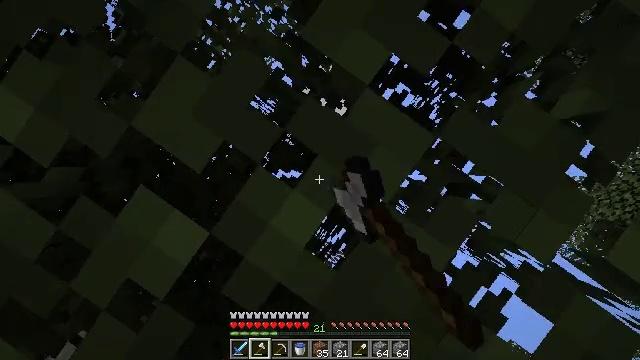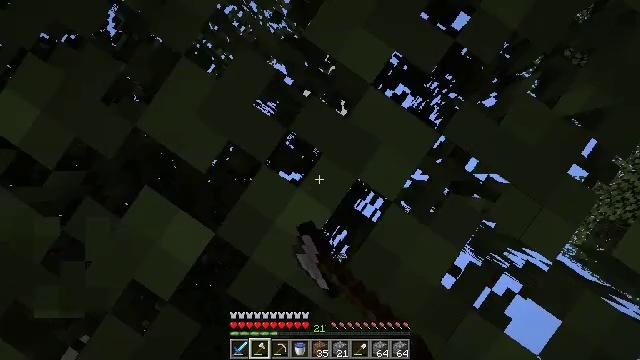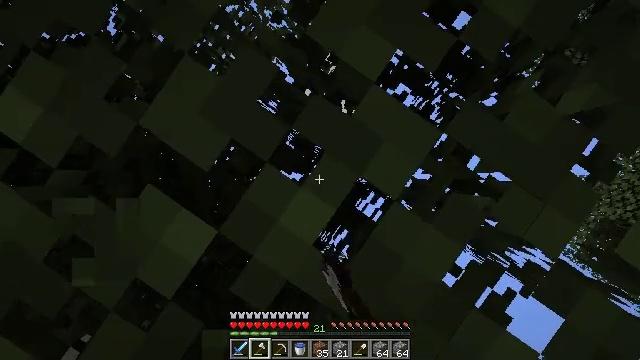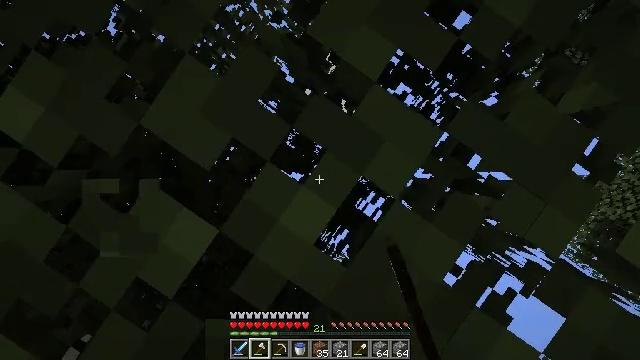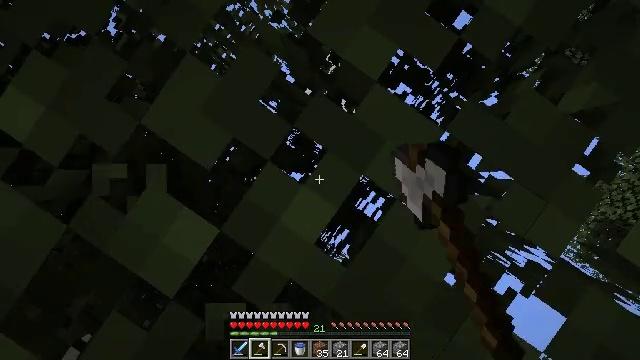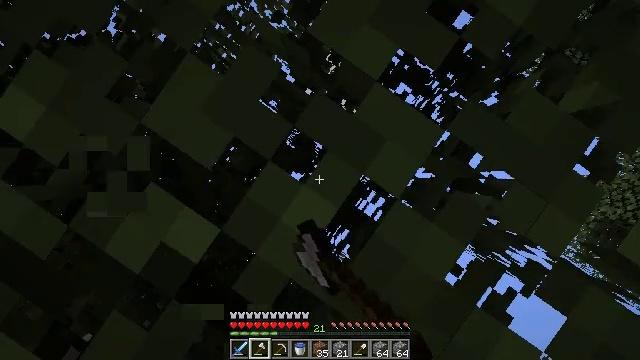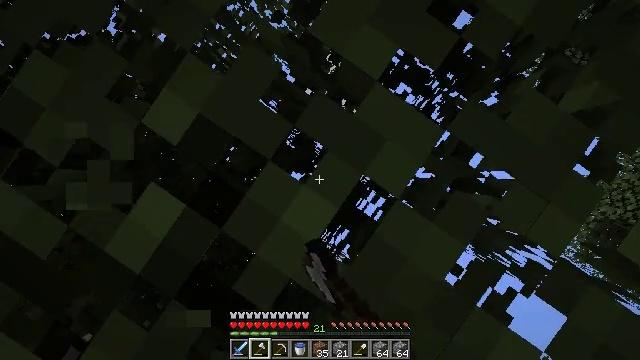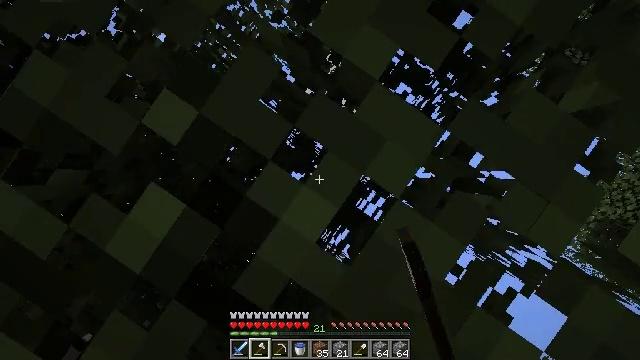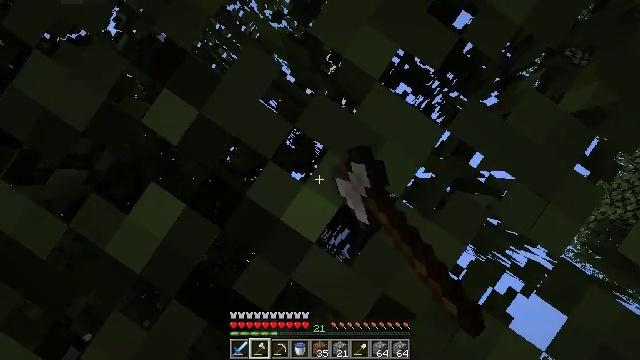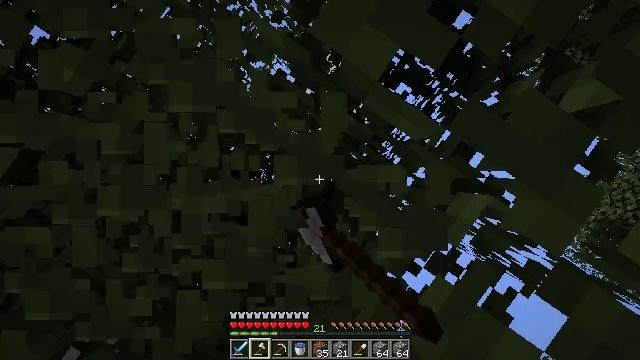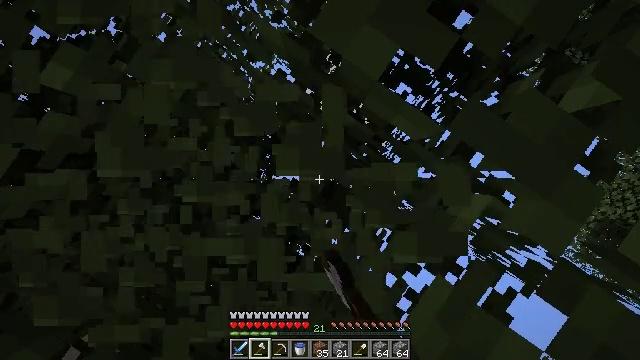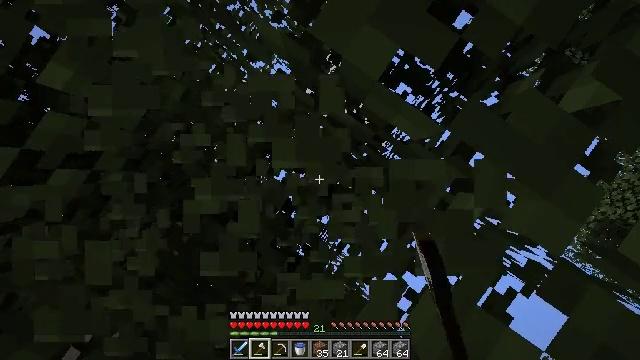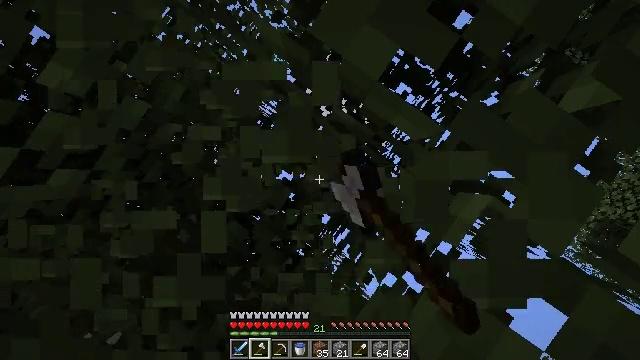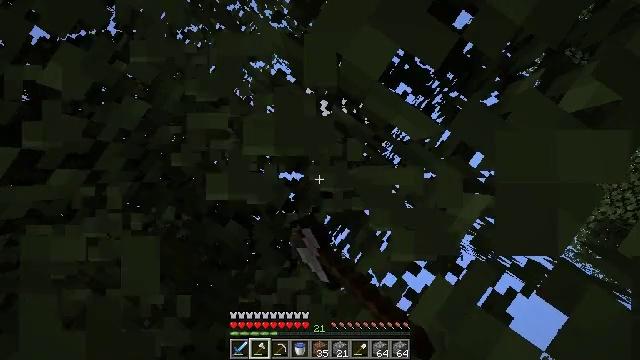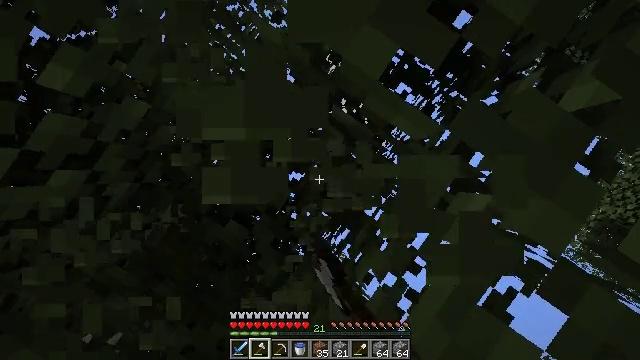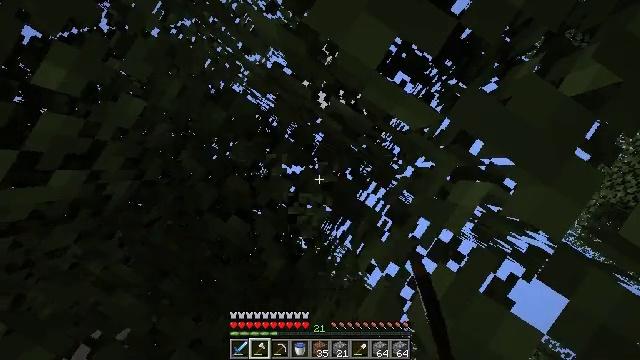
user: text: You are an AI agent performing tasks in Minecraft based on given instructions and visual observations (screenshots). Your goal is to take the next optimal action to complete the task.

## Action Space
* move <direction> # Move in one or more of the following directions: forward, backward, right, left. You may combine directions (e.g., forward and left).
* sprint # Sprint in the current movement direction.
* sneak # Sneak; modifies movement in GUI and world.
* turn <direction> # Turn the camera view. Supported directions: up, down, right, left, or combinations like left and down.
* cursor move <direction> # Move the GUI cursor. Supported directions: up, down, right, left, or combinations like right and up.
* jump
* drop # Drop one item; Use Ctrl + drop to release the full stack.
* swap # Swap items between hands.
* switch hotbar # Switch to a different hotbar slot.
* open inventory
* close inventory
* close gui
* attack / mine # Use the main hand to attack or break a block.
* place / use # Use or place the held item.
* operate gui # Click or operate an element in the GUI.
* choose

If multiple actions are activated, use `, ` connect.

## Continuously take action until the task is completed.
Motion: motion action
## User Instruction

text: Collect birch leaves from the tree.
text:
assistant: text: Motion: attack / mine
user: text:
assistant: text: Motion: attack / mine
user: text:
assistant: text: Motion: attack / mine
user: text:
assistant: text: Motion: attack / mine
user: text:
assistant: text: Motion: attack / mine
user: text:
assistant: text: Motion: attack / mine
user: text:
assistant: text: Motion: attack / mine
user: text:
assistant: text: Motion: attack / mine
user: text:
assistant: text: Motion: attack / mine
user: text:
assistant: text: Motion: attack / mine
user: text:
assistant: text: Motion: attack / mine
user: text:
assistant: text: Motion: attack / mine
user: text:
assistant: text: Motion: attack / mine
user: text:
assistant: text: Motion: attack / mine
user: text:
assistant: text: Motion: turn left and down, attack / mine
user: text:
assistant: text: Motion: turn left and down, attack / mine
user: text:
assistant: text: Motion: turn left and down, attack / mine
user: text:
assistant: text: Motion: turn left and down, attack / mine
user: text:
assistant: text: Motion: turn left, attack / mine
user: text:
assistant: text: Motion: turn left and down, attack / mine
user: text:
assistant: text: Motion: turn left and down, attack / mine
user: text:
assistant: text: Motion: turn left and down, attack / mine
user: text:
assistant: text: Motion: turn down, attack / mine
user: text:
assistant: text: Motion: turn right and down, attack / mine
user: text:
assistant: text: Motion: turn right and down, attack / mine
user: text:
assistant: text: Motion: turn right and down, attack / mine
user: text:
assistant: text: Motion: attack / mine
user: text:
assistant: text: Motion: attack / mine
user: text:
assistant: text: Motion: move forward, attack / mine
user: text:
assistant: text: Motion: move forward, attack / mine